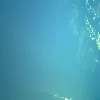
Label: water